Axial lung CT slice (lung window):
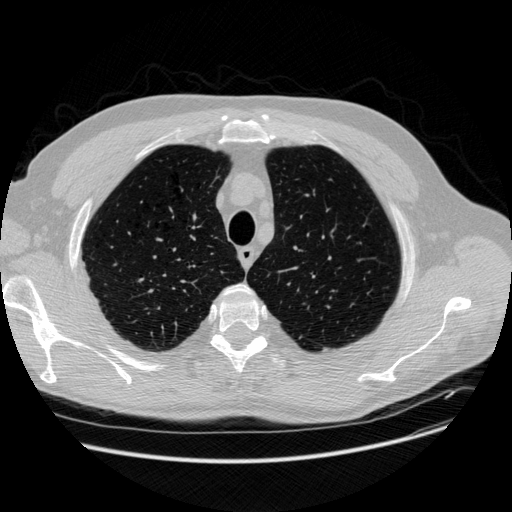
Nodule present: no